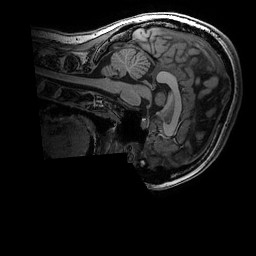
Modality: T1w
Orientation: sagittal
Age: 19
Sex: male
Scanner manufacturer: ge
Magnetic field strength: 3 T
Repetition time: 0.007 s
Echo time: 0.00342 s